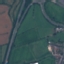
Label: Highway